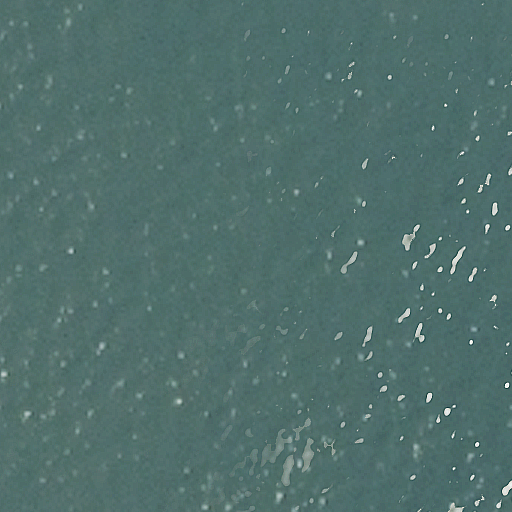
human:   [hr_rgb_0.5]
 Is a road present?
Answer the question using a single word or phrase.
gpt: yes

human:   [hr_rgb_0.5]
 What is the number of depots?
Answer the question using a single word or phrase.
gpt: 0

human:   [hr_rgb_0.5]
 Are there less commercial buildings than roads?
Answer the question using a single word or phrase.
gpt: yes

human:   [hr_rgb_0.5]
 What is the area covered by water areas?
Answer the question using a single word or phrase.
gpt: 10603m2

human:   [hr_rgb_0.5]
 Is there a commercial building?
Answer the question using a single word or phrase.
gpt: no

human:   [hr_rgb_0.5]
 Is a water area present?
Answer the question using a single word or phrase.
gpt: yes

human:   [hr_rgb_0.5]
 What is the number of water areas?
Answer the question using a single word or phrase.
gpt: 1

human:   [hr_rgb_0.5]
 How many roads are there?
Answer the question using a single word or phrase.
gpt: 2

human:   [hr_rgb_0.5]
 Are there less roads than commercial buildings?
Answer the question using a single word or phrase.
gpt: no

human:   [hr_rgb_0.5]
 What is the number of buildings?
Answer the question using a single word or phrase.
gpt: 0

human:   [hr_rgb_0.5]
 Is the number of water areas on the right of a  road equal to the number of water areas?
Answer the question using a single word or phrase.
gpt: no

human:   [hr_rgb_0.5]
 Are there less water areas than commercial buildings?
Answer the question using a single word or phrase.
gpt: no

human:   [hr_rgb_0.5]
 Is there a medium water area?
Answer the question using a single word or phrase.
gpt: no

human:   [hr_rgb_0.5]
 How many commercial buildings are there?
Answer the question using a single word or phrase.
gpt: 0

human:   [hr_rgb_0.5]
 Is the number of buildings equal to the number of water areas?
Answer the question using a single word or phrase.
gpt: no

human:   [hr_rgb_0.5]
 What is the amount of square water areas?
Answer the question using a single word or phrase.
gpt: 0

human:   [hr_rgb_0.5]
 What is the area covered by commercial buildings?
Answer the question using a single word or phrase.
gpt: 0m2

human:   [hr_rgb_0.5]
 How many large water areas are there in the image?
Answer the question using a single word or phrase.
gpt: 1

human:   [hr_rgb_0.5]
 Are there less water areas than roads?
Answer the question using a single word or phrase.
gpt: yes

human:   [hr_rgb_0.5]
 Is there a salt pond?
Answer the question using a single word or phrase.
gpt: no

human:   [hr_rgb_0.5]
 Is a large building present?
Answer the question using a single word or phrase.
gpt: no

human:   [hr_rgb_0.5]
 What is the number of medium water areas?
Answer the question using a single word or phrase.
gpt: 0

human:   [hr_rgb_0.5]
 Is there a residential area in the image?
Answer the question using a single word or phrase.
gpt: no

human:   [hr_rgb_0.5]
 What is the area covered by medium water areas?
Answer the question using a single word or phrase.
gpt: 0m2

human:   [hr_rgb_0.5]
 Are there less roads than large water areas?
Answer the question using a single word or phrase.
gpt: no

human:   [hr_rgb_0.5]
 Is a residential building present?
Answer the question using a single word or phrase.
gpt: no

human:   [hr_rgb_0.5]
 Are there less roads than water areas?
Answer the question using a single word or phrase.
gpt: no

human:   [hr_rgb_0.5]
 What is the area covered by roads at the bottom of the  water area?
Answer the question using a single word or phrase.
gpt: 0m2

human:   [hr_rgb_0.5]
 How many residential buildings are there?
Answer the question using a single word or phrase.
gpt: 0

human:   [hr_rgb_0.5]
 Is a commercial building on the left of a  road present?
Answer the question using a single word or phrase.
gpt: no

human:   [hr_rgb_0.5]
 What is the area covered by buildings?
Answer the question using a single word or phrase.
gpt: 0m2

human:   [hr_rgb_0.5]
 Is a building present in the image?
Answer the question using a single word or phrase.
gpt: no

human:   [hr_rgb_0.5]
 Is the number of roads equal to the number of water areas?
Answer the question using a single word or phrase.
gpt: no

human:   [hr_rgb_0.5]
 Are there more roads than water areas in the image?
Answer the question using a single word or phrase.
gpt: yes

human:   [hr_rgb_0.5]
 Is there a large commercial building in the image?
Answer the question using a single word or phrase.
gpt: no

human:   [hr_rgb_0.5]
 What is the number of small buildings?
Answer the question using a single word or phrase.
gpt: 0

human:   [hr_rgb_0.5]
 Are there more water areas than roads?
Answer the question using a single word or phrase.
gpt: no

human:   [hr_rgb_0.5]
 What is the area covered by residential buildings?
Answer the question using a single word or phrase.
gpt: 0m2

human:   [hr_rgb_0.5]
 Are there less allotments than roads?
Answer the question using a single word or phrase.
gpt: yes

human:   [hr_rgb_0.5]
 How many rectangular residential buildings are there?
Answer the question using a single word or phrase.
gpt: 0

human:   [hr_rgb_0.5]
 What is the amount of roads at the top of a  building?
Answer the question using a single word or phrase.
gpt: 0

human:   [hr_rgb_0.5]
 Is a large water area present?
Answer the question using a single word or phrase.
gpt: yes

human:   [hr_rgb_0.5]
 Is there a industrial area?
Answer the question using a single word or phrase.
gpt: no

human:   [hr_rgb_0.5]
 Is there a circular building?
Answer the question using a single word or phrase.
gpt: no

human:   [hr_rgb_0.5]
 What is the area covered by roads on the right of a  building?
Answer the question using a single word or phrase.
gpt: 0m2

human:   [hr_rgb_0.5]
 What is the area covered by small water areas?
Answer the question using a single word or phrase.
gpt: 0m2

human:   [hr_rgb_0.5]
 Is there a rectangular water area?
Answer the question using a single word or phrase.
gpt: yes

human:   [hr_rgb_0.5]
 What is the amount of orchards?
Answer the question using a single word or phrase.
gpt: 0

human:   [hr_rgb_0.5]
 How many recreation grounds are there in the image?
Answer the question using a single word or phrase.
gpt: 0

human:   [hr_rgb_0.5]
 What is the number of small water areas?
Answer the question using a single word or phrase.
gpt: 0

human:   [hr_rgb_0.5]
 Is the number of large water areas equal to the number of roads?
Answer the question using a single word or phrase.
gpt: no

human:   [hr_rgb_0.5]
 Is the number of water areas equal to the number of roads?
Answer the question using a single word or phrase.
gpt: no

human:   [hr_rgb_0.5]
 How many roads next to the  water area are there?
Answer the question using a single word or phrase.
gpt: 2

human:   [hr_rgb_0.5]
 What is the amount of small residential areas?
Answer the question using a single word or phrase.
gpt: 0

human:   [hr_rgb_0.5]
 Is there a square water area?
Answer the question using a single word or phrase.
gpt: no

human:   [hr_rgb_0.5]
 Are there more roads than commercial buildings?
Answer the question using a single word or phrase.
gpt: yes

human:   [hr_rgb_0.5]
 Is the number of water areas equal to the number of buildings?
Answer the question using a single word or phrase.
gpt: no

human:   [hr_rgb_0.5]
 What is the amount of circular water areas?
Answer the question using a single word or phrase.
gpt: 0

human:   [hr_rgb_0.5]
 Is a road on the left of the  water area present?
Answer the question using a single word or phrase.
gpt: yes

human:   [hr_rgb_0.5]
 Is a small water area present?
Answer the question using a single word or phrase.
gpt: no

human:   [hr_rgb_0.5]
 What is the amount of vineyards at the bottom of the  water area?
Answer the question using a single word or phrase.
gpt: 0

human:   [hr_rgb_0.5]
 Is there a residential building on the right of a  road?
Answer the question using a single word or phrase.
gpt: no

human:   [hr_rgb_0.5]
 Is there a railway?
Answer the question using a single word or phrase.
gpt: no

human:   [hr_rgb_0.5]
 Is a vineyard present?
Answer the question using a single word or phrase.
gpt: no